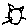
Label: cat